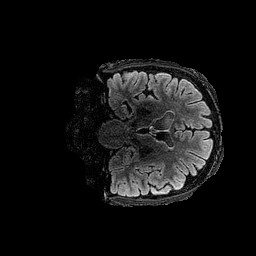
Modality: FLAIR
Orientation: coronal
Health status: ill
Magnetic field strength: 3 T